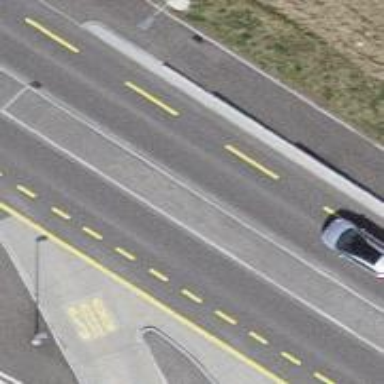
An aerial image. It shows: Asphalt road with primary highway designation. It features exclusive cycle lane.